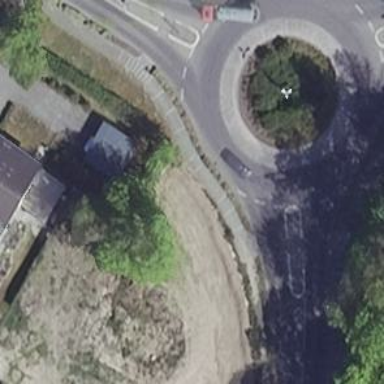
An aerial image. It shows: Secondary road with asphalt surface leading to roundabout. There is separate sidewalk for pedestrians.